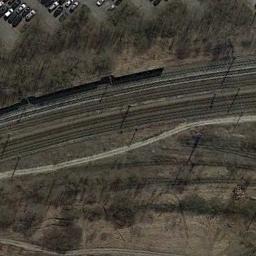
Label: railway